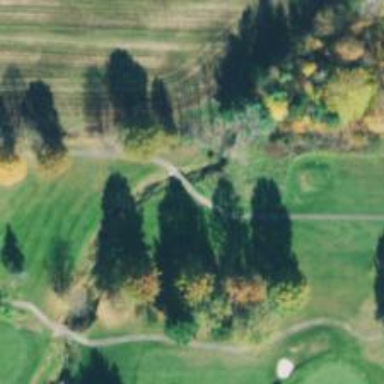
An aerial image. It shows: Path bridge on golf course.